Question: I have a horizontal menu, and it contains another menu which is vertical. It should look like below, but I have been unsuccessful. Can someone please help? I have tried so many things but I am just not sure how to get it this way:

'''
<ul class="HorizontalList">
<li><a href="#">BOOKS</a>
<ul>
<li><a>item</a></li>
<li><a>item</a></li>
<li><a>item</a></li>
</ul>
</li>
<li><a href="#">GAMES</a>
<ul>
<li><a>item</a></li>
<li><a>item</a></li>
<li><a>item</a></li>
</ul>
</li>
<li><a href="#">DOWNLOADS</a>
<ul>
<li><a>item</a></li>
<li><a>item</a></li>
<li><a>item</a></li>
</ul>
</li>
</ul>
'''
And the CSS:
'''
VerticalList ul {
list-style: none;
list-style-type: none;
}
.VerticalList li {
display: block;
}
.HorizontalList ul {
list-style: none;
list-style-type: none;
}
.HorizontalList {
display: inline;
}
'''
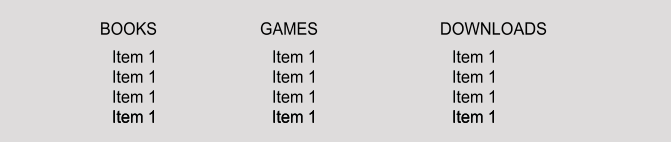
Answer: The HTML code must be:
'''
<ul class="HorizontalList">
<li><a href="#">BOOKS</a>
<ul>
<li><a>item</a></li>
<li><a>item</a></li>
<li><a>item</a></li>
</ul>
</li>
<li><a href="#">GAMES</a>
<ul>
<li><a>item</a></li>
<li><a>item</a></li>
<li><a>item</a></li>
</ul>
</li>
<li><a href="#">DOWNLOADS</a>
<ul>
<li><a>item</a></li>
<li><a>item</a></li>
<li><a>item</a></li>
</ul>
</li>
</ul>
'''
and the CSS must be:
'''
ul {
list-style-type:none;
}
ul li {
display:inline-block;
position:relative
}
ul li ul {
position:absolute;
top:/* vary based on the height of the li*/;
left:0px;
}
'''